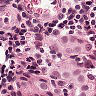
Metastatic tissue present: yes